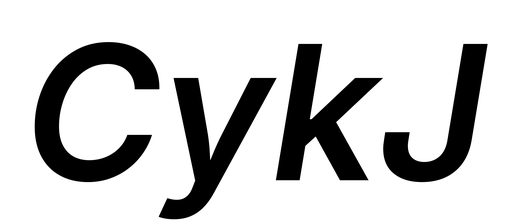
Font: Inter-Italic_SemiBold_Italic